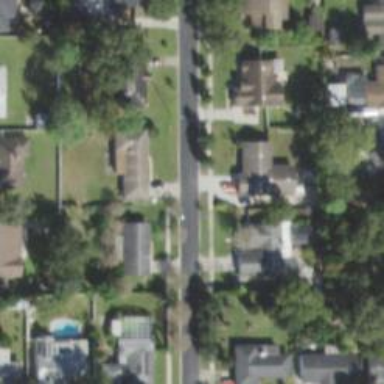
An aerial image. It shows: Residential road with asphalt surface. There is sidewalk on the left side.